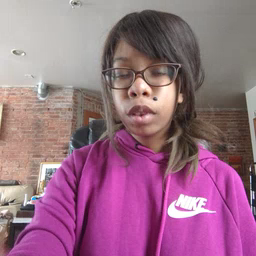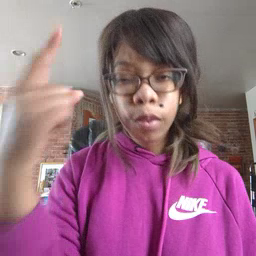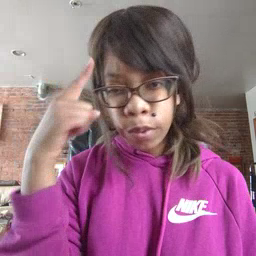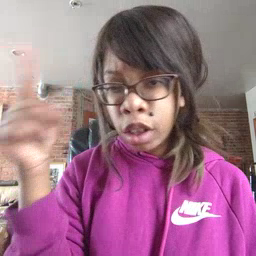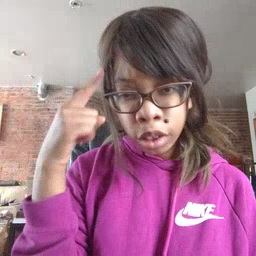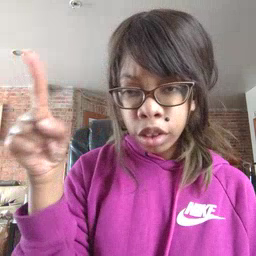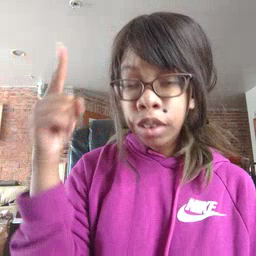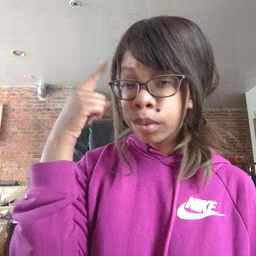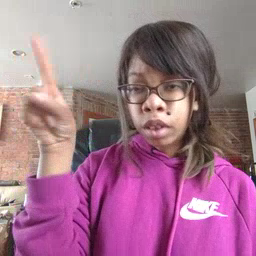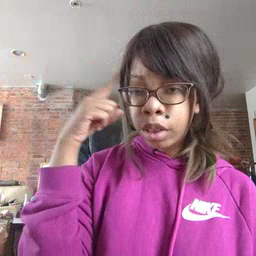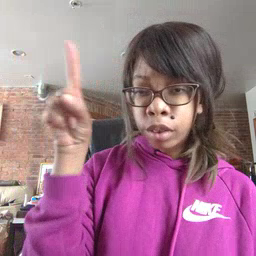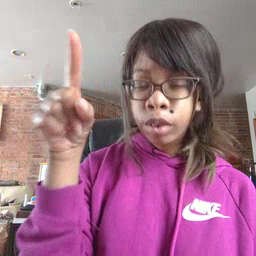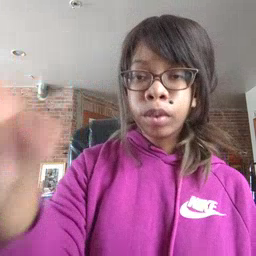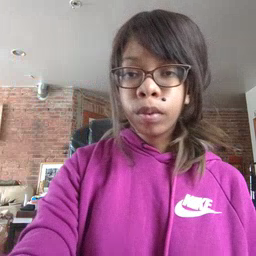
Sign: for